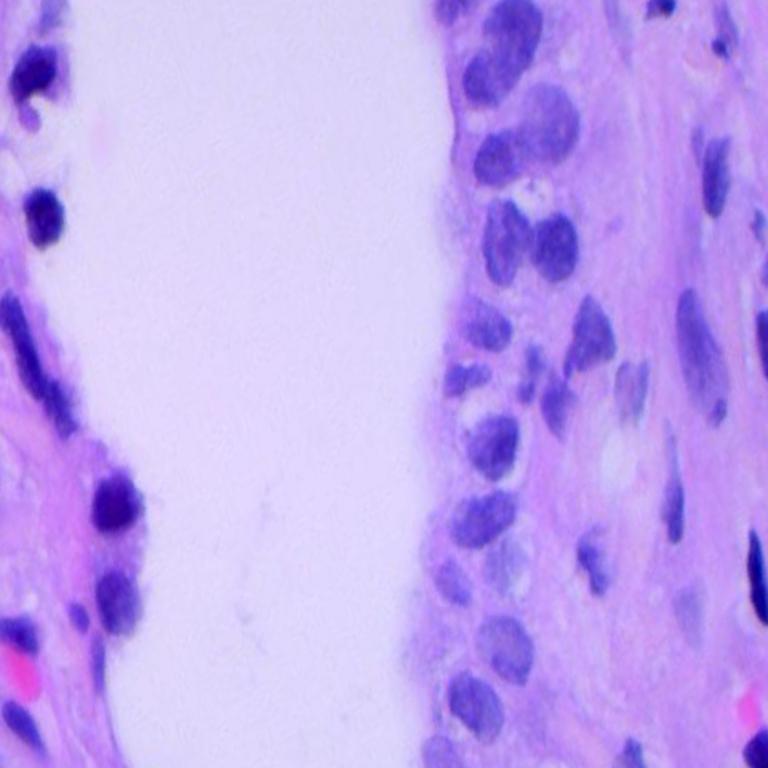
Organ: lung
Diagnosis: adenocarcinomas